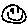
Label: smiley face